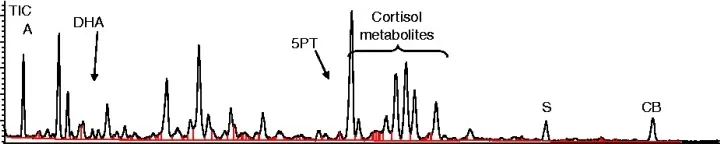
Pre-adrenalectomy compared with. The normal control. The profile is dominated by the Delta5 steroids, in particular pregnenetriol (5PT), DHEA (DHA) and 5PD, and the glucocorticoid precursor, THS. Peaks A, S and CB are internal standards.
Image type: pathology (immunostaining)